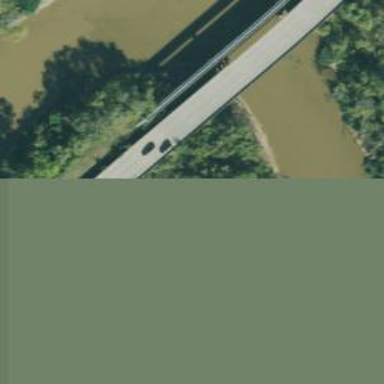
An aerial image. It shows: Bridge on trunk expressway with frontage road.